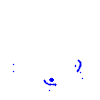
Particle: proton